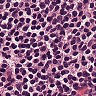
Metastatic tissue present: no